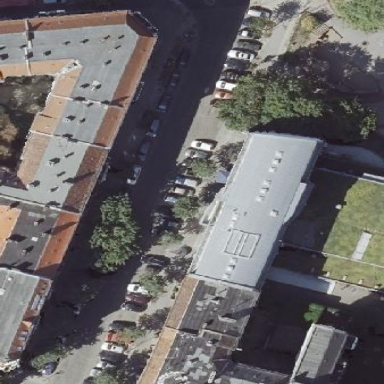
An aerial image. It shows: Building with round-shaped roof.